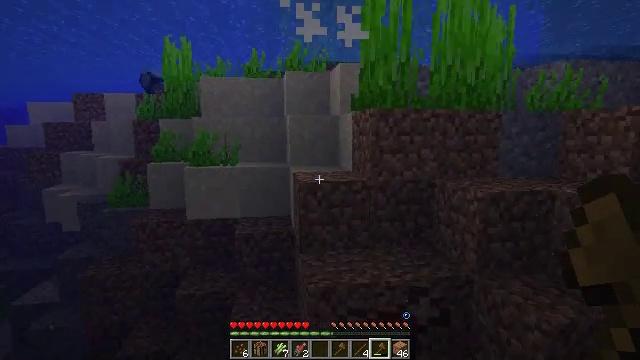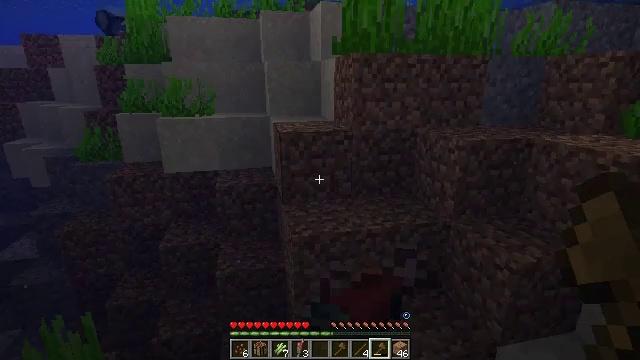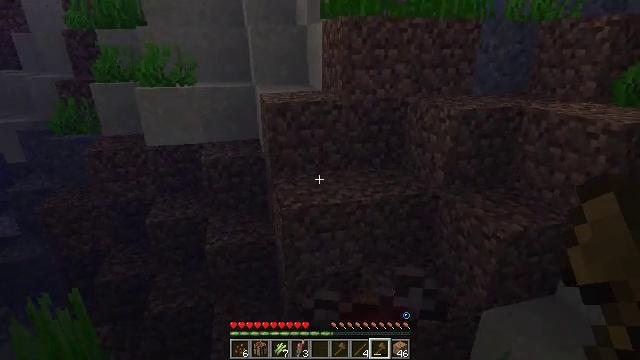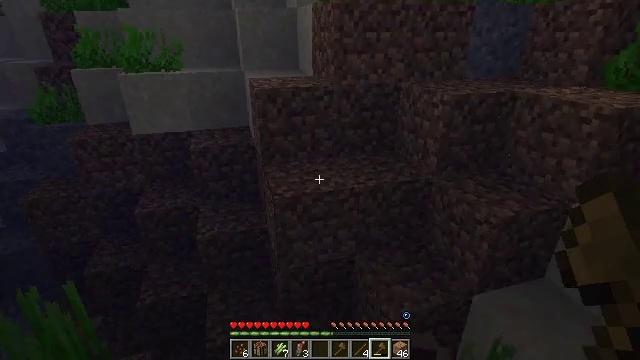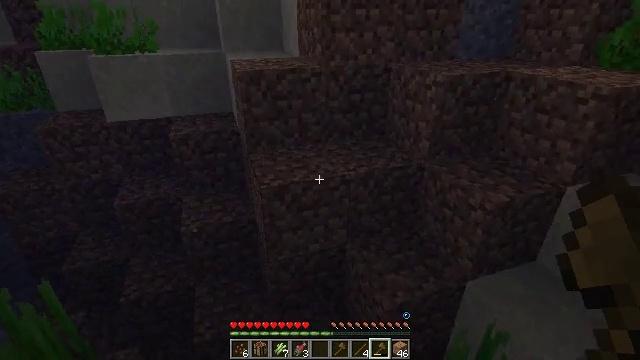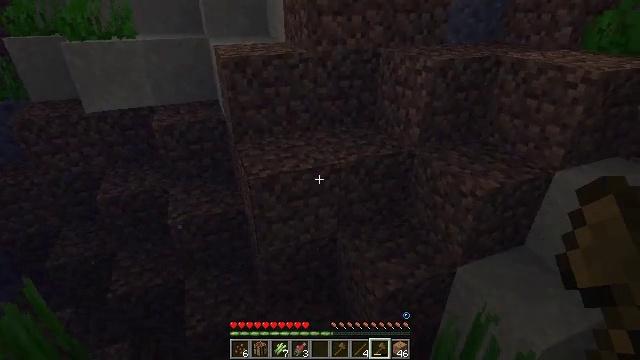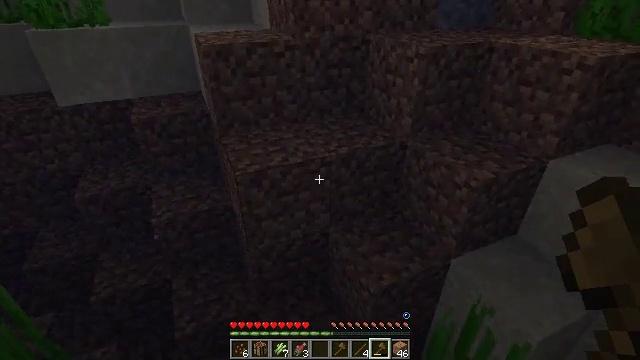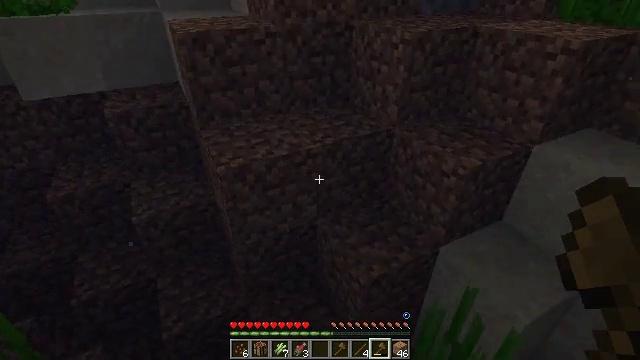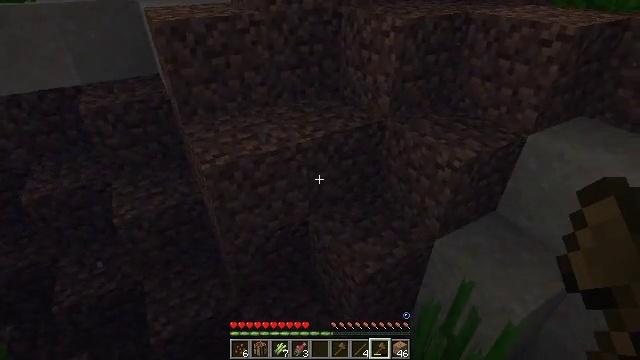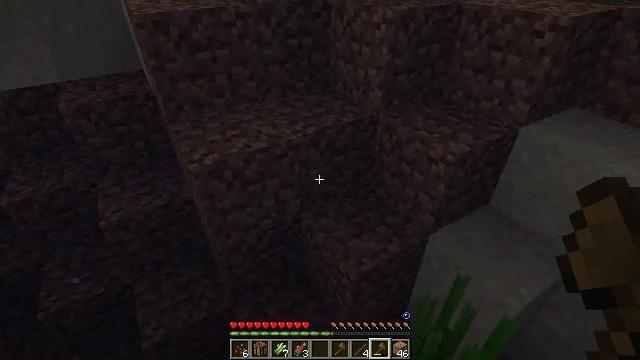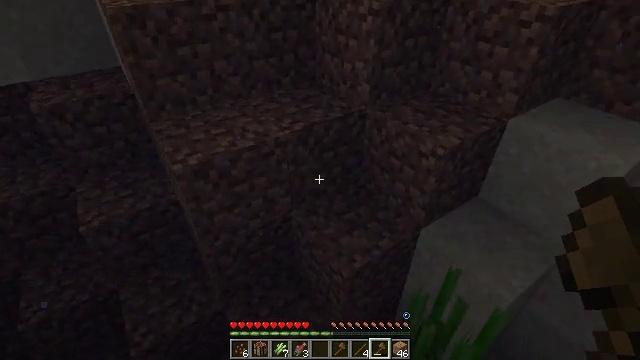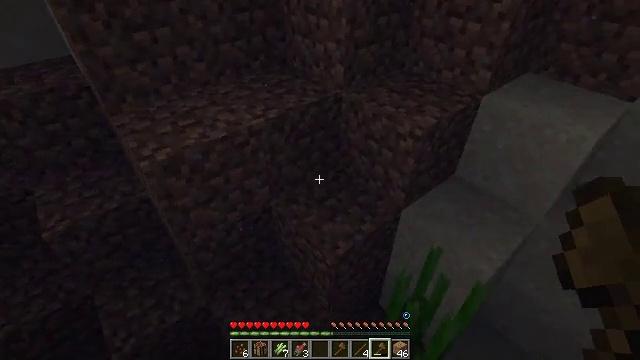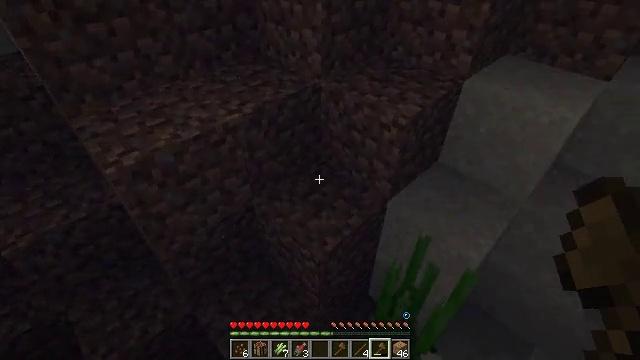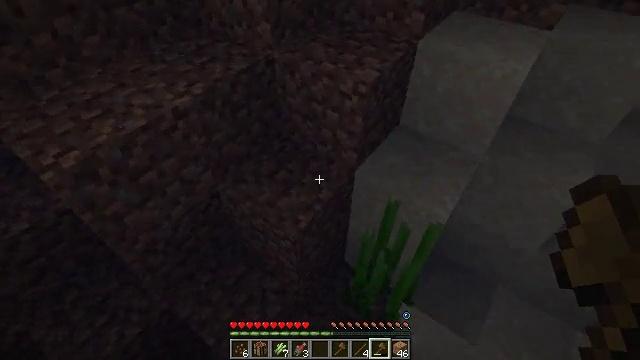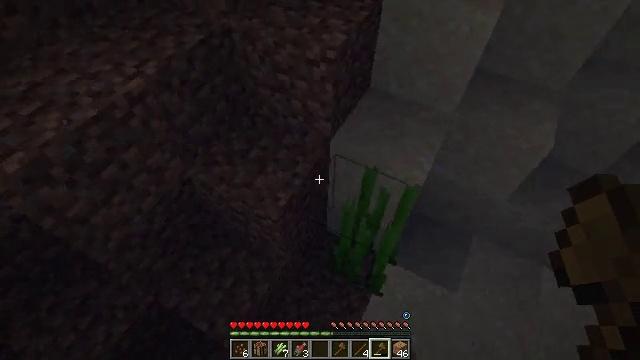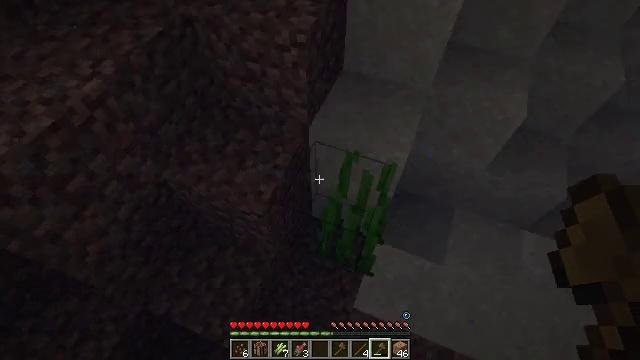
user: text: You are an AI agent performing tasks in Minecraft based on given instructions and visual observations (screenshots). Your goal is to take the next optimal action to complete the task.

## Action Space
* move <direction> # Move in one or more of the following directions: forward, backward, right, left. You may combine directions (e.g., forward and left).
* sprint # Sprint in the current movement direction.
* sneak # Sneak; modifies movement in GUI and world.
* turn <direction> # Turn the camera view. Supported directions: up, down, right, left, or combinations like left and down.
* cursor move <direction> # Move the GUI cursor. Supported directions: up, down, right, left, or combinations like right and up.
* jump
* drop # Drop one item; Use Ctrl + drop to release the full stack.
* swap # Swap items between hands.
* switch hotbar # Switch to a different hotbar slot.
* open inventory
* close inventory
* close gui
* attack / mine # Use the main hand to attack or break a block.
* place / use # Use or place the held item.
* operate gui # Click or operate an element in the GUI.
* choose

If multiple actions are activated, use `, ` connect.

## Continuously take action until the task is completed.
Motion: motion action
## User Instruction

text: Kill aquatic mobs.
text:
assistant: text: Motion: move forward, turn right and down
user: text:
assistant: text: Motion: move forward, turn right and down
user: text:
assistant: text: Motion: move forward, turn right and down
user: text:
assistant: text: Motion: move forward, turn right and down
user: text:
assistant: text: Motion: move forward, turn right and down
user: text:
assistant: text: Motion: move forward, turn right and down
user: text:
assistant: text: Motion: move forward, turn right and down
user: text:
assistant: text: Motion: move forward, turn right and down
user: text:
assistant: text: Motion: move forward, turn right and down
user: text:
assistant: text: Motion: move forward, turn right and down
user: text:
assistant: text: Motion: move forward, turn right and down
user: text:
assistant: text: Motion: move forward, turn right and down
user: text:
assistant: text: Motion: move forward, turn right and down
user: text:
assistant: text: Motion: move forward, turn right and down
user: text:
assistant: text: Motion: move forward, turn right and down
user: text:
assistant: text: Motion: move forward, turn right and down
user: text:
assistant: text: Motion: move forward, turn right and down
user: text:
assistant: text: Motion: turn right and down
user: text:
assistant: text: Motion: turn right and down
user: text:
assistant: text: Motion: move forward, turn right and down
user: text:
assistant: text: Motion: move forward, turn right and up
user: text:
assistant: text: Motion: move forward, turn right and up
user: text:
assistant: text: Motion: move forward, turn right and up
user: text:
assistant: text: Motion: move forward, turn right and up
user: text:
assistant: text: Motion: move forward, turn right and up
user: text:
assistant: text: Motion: move forward, turn right and up
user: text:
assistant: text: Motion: move forward, turn right and up, jump
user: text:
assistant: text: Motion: move forward, turn right and up, jump
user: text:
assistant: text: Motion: move forward, turn right and up, jump
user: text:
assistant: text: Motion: move forward, turn right and up, jump